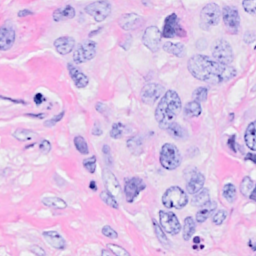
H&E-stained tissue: Breast